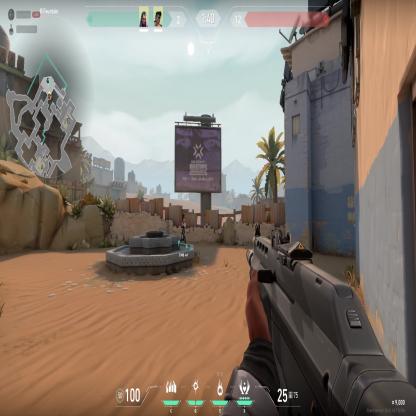
Label: teammate